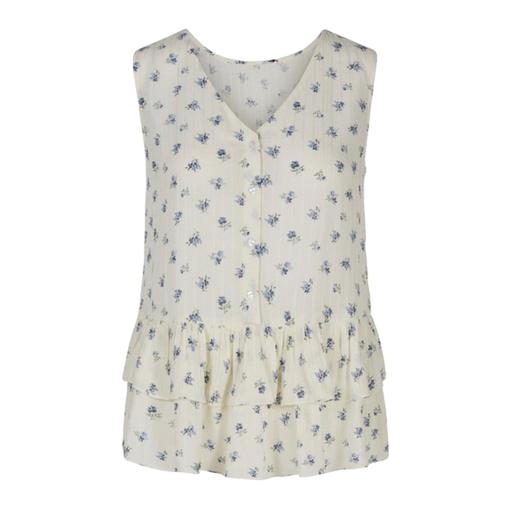
sleeveless floral-print shirt, blue sleeveless floral-print shirt, white sleeveless floral blouse, white background